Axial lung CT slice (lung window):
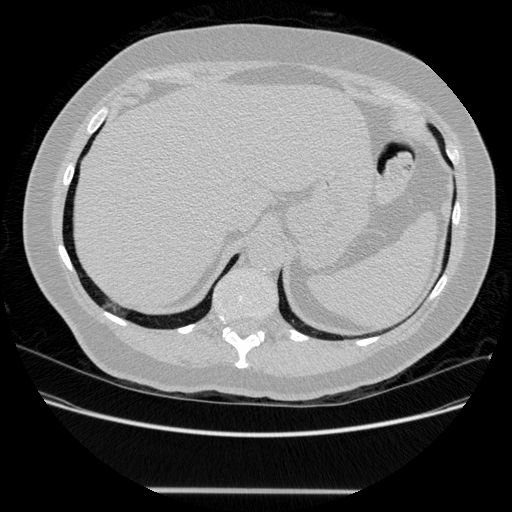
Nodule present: no